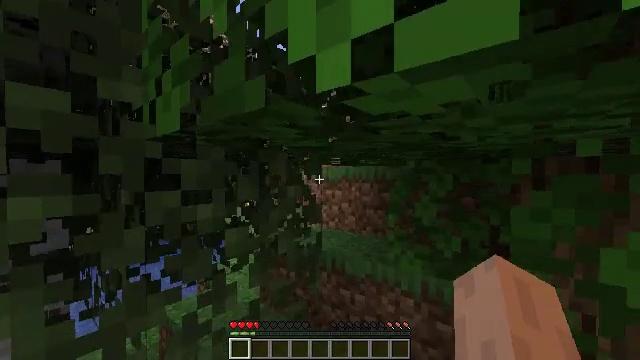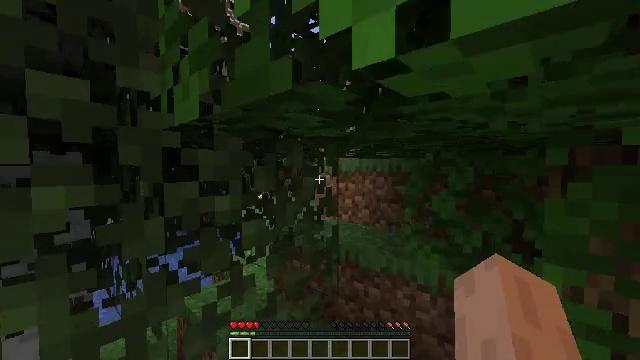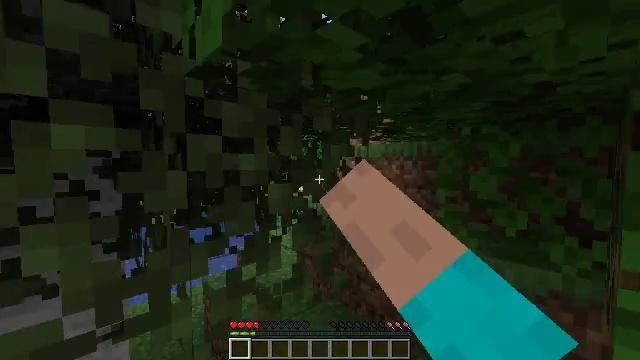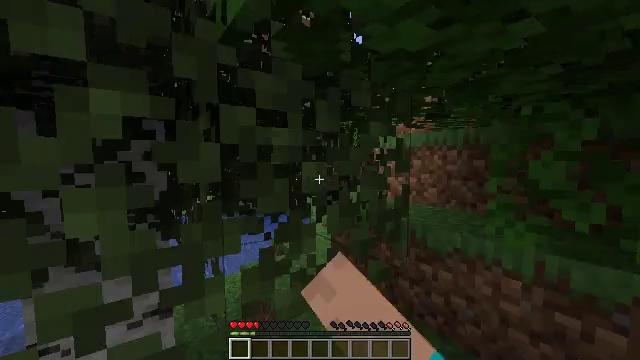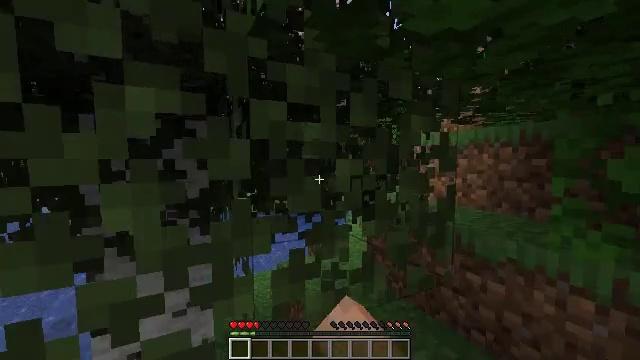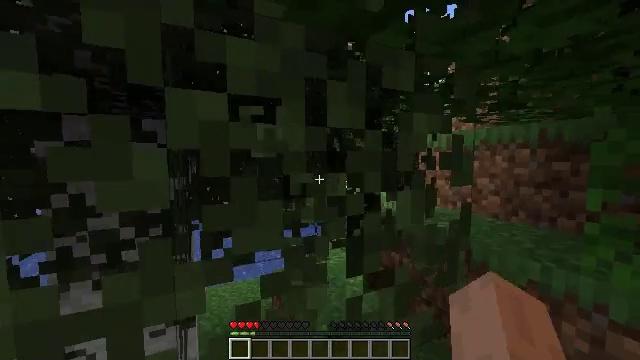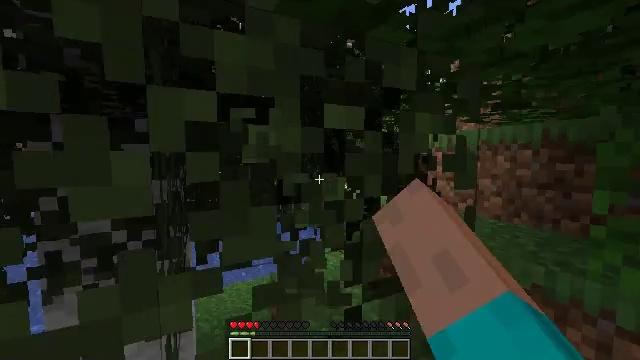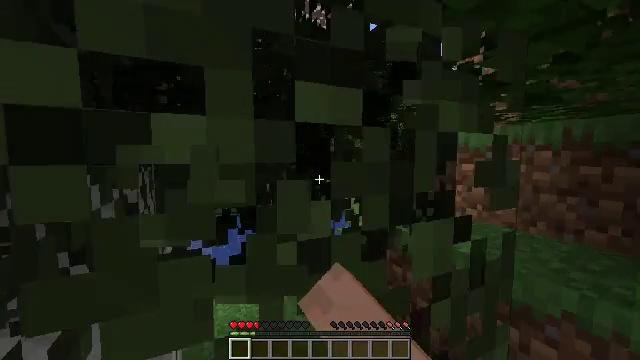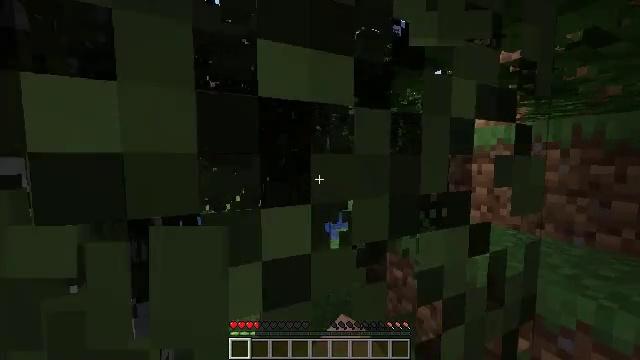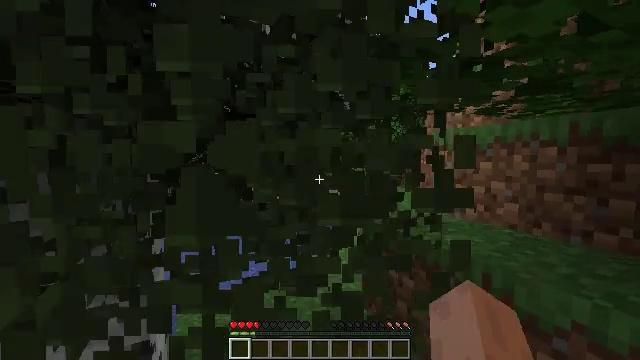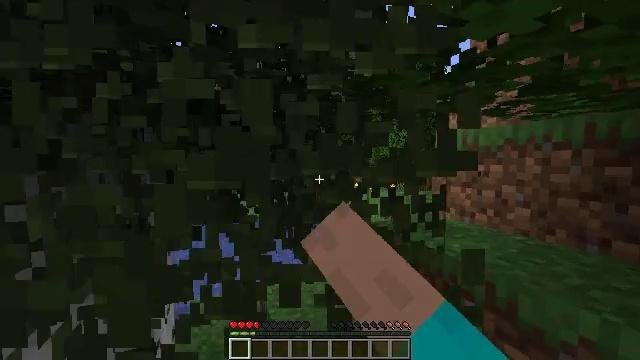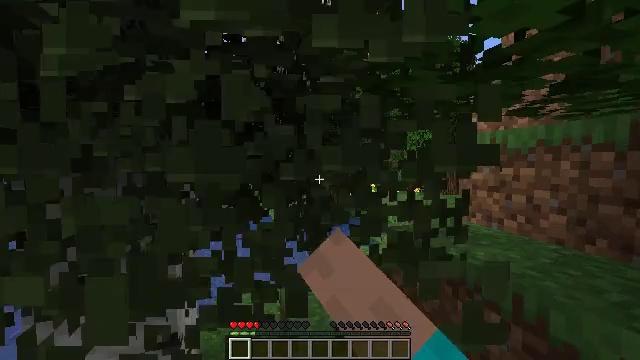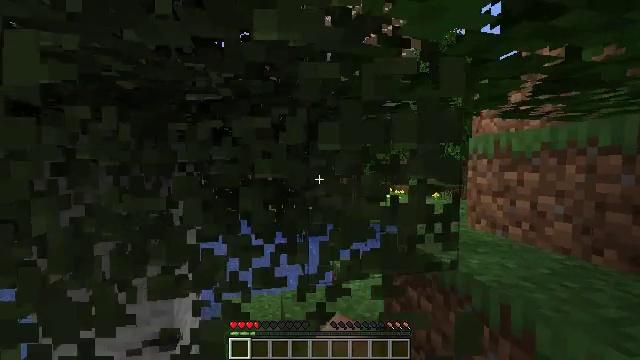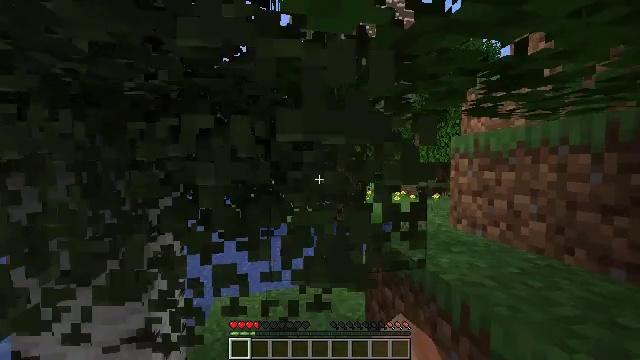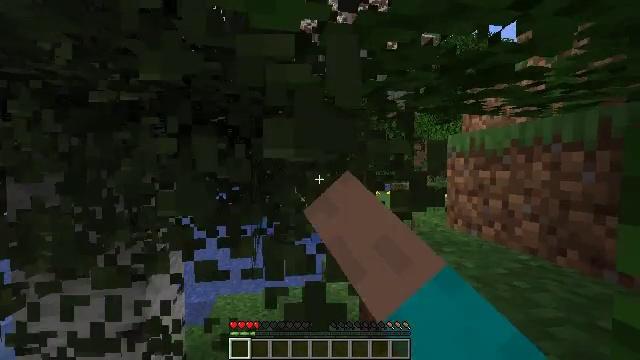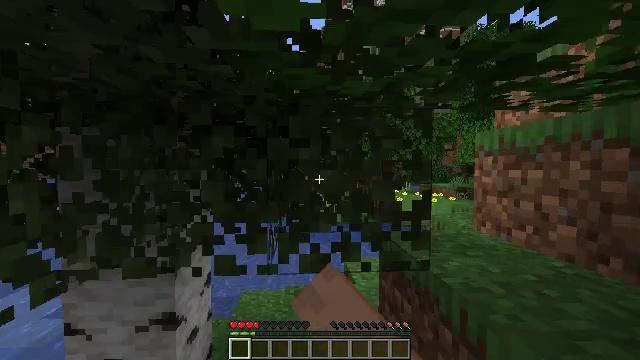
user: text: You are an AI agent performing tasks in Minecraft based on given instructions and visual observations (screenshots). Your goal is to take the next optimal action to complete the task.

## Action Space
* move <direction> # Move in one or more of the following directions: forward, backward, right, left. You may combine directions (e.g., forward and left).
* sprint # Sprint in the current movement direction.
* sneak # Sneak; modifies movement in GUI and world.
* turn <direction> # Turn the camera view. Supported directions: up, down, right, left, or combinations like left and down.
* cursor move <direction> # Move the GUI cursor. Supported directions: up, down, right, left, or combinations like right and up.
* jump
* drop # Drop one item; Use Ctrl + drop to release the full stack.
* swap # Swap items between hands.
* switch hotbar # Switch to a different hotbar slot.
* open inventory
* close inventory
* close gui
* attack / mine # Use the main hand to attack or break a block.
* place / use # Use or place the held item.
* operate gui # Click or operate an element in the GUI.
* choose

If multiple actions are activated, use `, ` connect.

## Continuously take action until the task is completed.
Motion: motion action
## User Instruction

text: Clear birch leaves to get saplings.
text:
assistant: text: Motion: move forward and move right, sprint, turn left and down, attack / mine
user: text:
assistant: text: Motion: move forward and move right, sprint, turn left and down, attack / mine
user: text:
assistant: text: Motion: move forward and move right, sprint, turn left, attack / mine
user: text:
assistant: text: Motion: move forward and move right, sprint, turn left, attack / mine
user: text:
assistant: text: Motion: move forward, sprint, turn left, attack / mine
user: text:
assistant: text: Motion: move forward, attack / mine
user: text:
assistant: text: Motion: move forward, attack / mine
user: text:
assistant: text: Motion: attack / mine
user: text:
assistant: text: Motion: attack / mine
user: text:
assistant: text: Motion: move right, turn left, attack / mine
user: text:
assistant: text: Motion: move right, turn left, attack / mine
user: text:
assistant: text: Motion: move right, turn left, attack / mine
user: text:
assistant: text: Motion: move right, attack / mine
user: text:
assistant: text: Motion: turn left, attack / mine
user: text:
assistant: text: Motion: turn left, attack / mine
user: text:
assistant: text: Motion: move forward, attack / mine
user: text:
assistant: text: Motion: move forward, attack / mine
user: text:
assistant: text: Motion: move forward, attack / mine
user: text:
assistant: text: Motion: move forward, attack / mine
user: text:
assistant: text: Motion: attack / mine
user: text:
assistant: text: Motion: attack / mine
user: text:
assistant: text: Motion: attack / mine
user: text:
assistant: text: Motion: attack / mine
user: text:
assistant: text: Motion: attack / mine
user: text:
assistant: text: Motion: turn up, attack / mine
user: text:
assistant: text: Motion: turn right and up, attack / mine
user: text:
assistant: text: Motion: turn right, attack / mine
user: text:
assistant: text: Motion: attack / mine
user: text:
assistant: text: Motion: attack / mine
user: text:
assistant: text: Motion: move forward, attack / mine